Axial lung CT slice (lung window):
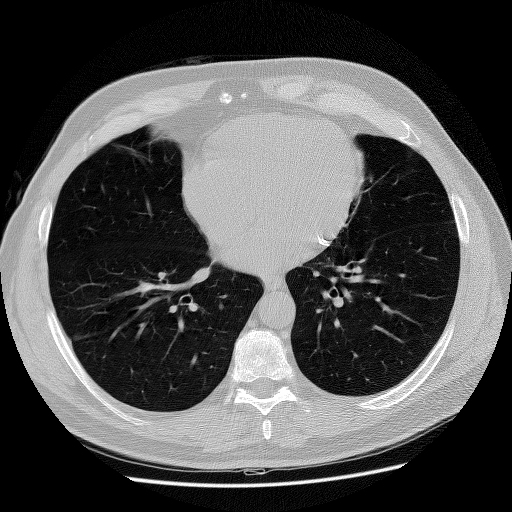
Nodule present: no